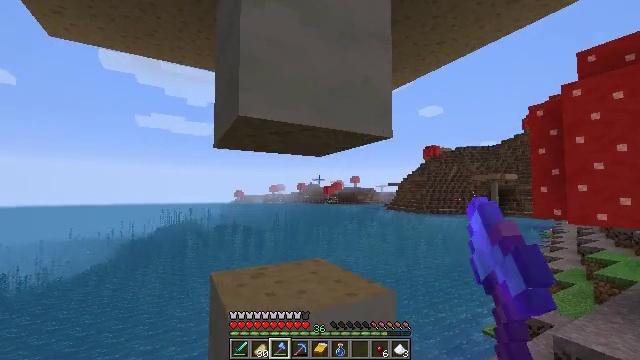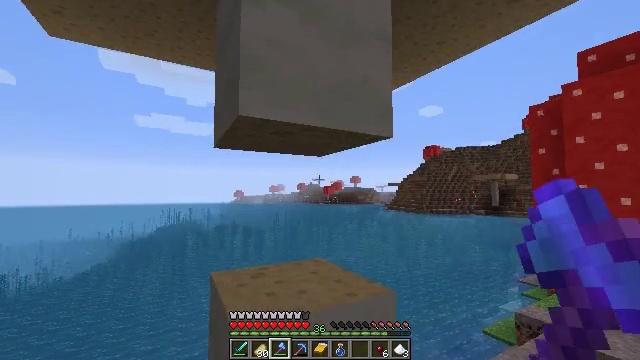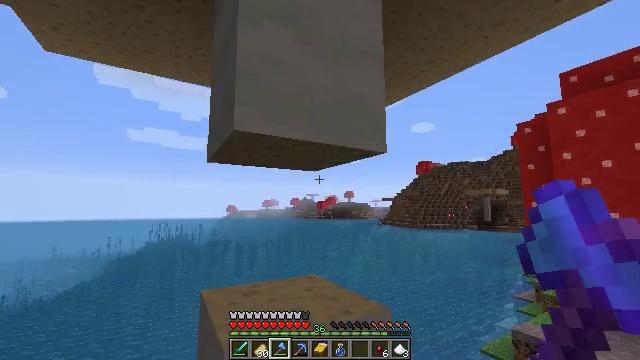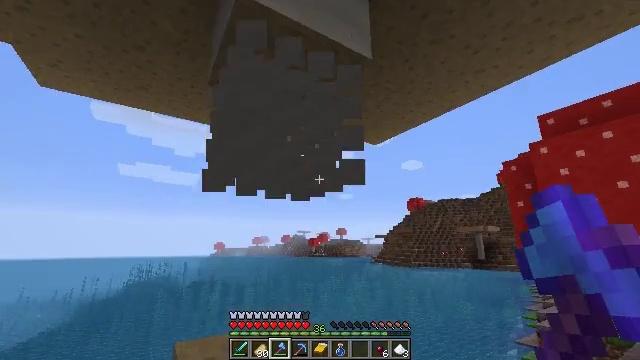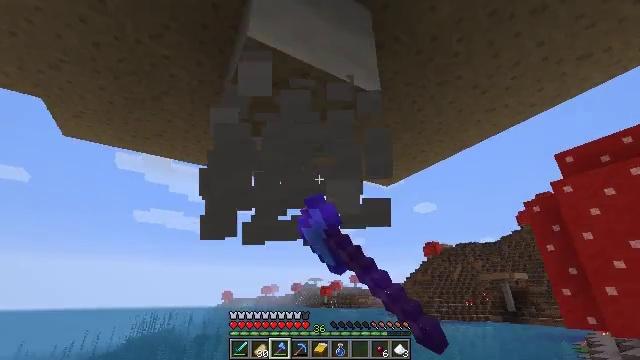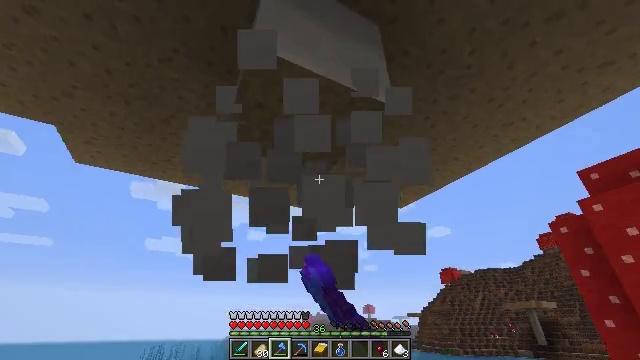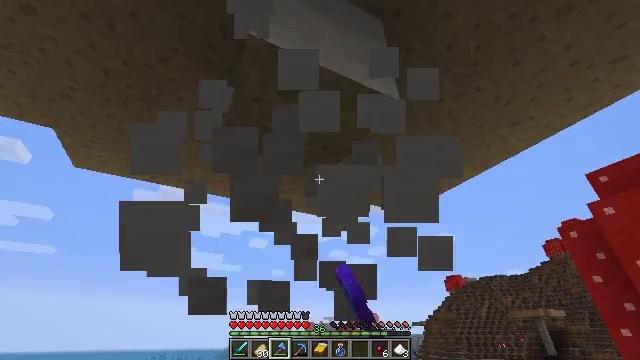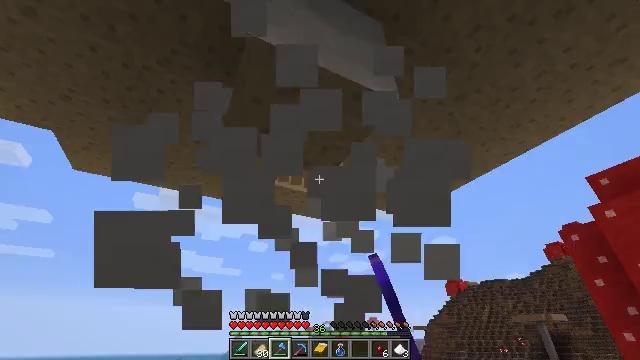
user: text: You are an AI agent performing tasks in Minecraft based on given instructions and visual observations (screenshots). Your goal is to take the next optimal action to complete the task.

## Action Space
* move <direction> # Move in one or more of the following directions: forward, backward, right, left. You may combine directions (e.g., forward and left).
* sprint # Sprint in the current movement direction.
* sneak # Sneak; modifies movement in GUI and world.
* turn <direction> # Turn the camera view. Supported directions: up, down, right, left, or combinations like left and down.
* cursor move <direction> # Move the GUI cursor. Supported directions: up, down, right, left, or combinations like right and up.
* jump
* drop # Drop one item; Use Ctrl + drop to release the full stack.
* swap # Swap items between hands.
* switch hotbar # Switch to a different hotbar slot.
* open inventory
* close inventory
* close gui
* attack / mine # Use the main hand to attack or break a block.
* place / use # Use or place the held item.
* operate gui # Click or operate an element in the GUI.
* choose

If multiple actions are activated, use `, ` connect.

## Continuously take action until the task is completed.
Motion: motion action
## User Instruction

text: Break the mushroom stem block.
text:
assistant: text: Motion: attack / mine
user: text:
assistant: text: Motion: turn right and up, attack / mine
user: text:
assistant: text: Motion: move forward, turn right and up, attack / mine
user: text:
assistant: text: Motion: move forward, turn left and up, attack / mine
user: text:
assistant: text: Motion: move forward, turn left and up, attack / mine
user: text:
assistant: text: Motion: turn up, attack / mine
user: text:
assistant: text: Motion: attack / mine
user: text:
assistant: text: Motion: attack / mine